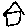
Label: house